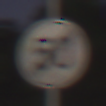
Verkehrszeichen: EndeGeschwindigkeit50
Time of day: Night
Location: Outdoor (Suburban)
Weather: PartlyCloudy
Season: NotSpecified
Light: Artificial